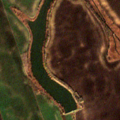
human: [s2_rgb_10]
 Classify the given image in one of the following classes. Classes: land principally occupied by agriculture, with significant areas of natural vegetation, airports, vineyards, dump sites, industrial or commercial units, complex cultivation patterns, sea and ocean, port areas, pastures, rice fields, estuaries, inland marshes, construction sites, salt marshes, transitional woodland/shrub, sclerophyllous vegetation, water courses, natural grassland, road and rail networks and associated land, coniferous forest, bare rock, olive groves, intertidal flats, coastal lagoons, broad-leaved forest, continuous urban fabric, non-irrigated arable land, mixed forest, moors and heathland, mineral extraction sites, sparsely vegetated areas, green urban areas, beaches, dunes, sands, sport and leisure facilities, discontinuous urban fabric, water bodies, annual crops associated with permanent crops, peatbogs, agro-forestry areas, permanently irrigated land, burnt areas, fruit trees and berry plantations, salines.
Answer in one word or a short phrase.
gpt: non-irrigated arable land, land principally occupied by agriculture, with significant areas of natural vegetation, transitional woodland/shrub, water bodies